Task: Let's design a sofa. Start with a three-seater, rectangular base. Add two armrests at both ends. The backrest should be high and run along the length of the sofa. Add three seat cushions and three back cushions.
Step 12:
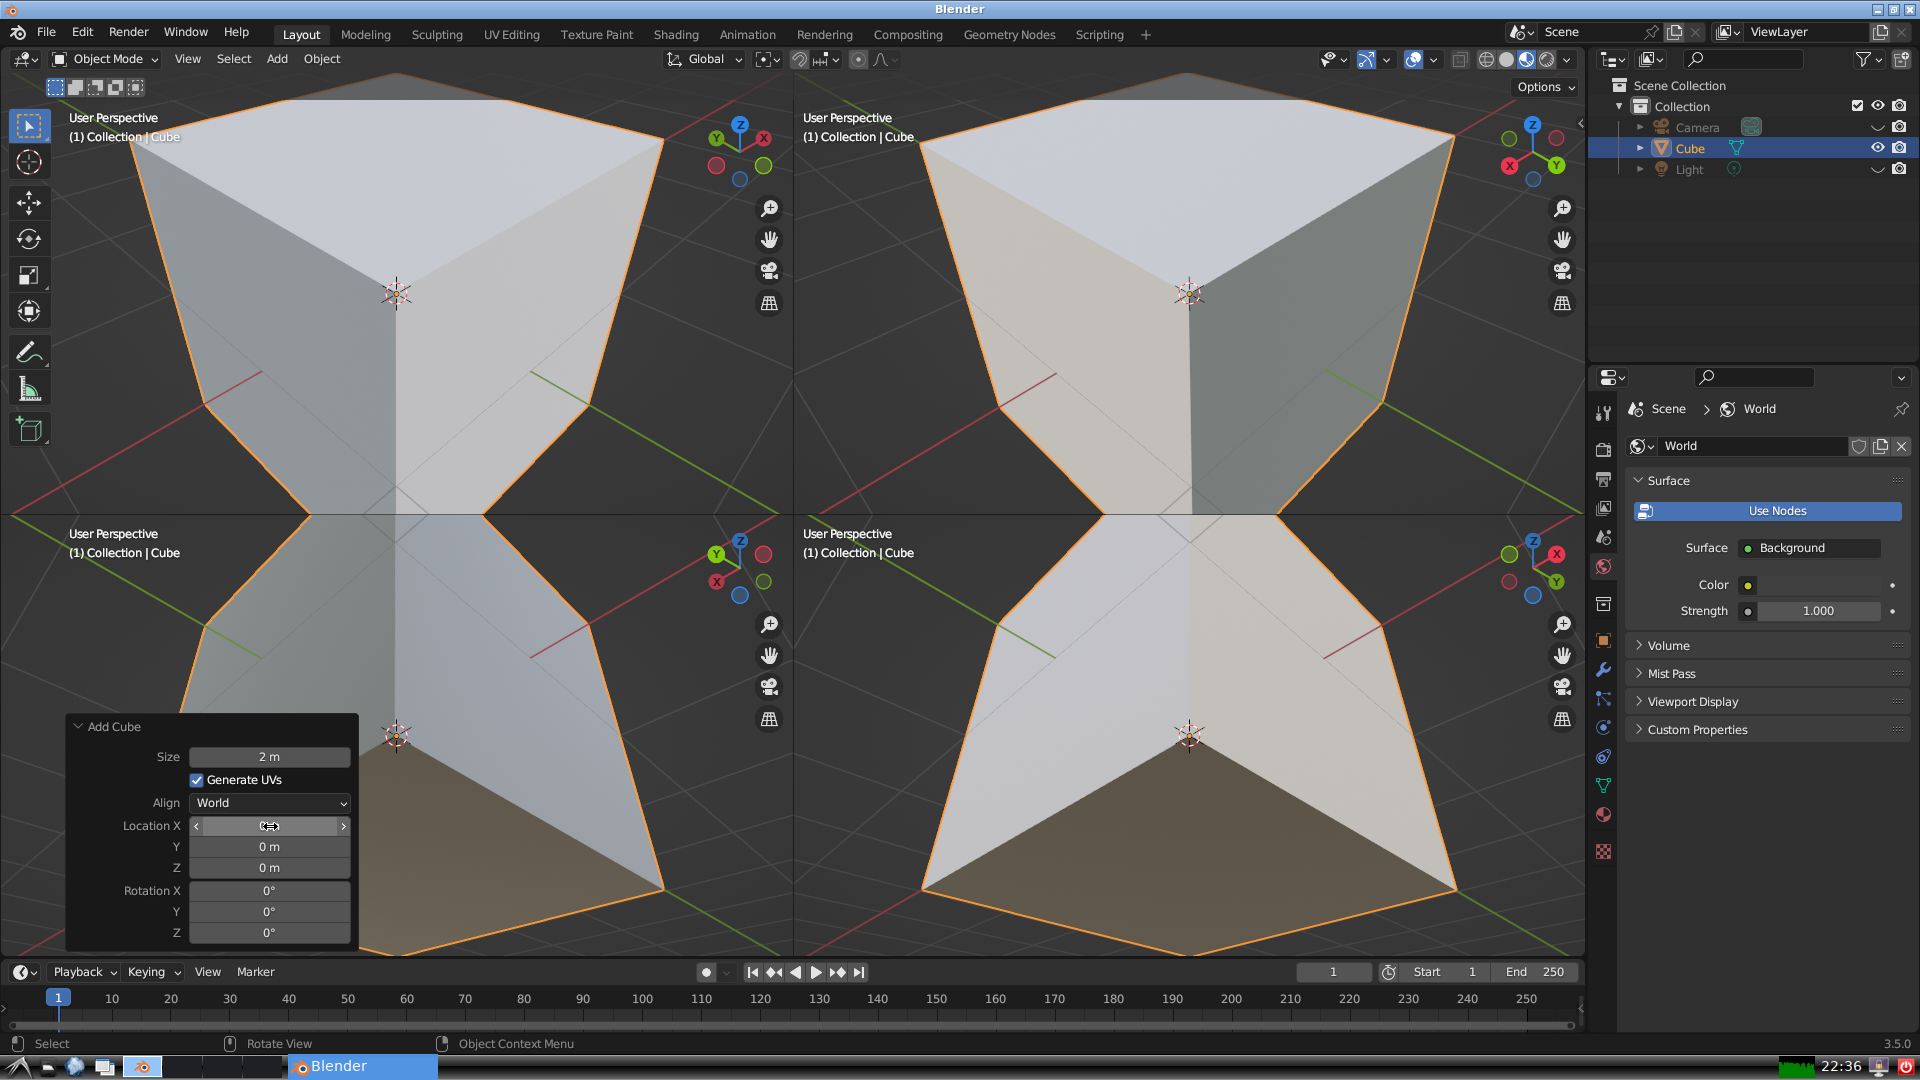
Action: click: no